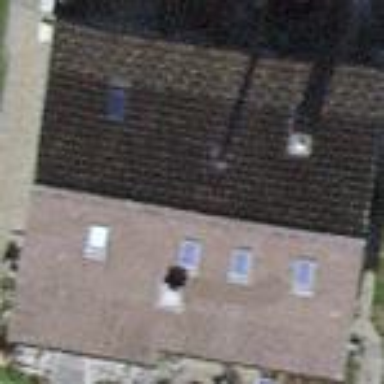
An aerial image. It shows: Detached building with gabled roof.